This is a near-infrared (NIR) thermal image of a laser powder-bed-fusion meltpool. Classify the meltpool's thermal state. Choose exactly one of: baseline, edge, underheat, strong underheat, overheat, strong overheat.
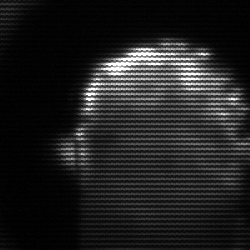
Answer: baseline